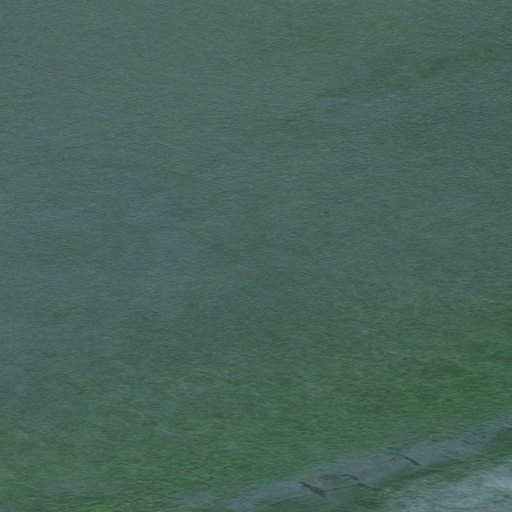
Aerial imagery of cliff(s) in Alaska named Kinguaglik Ikpik containing only unknown